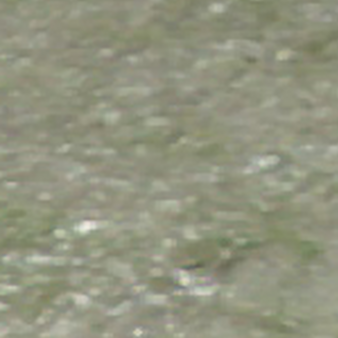
Label: other